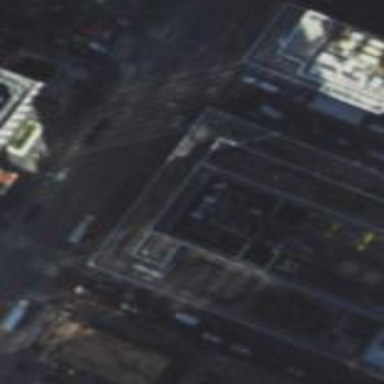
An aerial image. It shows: Building with flat concrete roof.